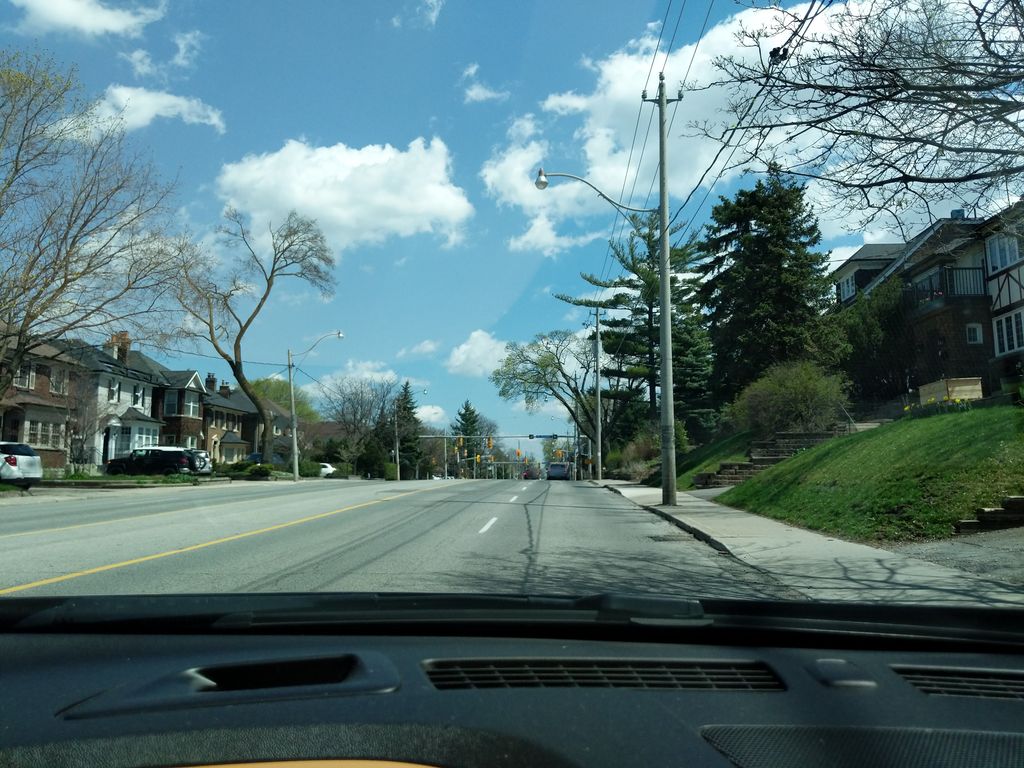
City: toronto